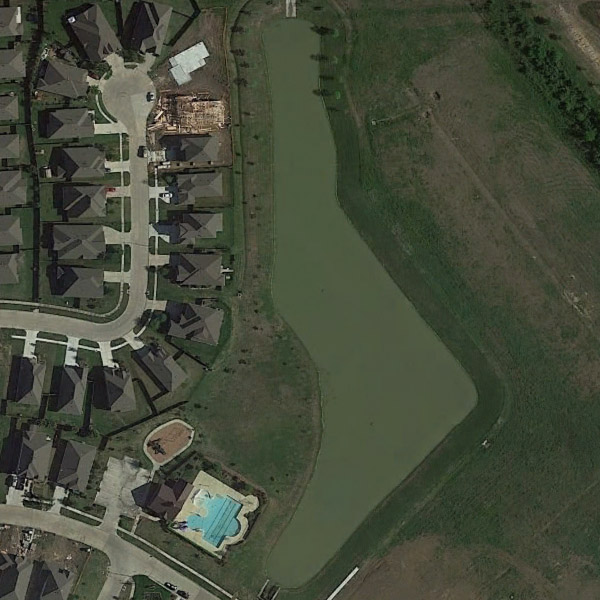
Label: Pond